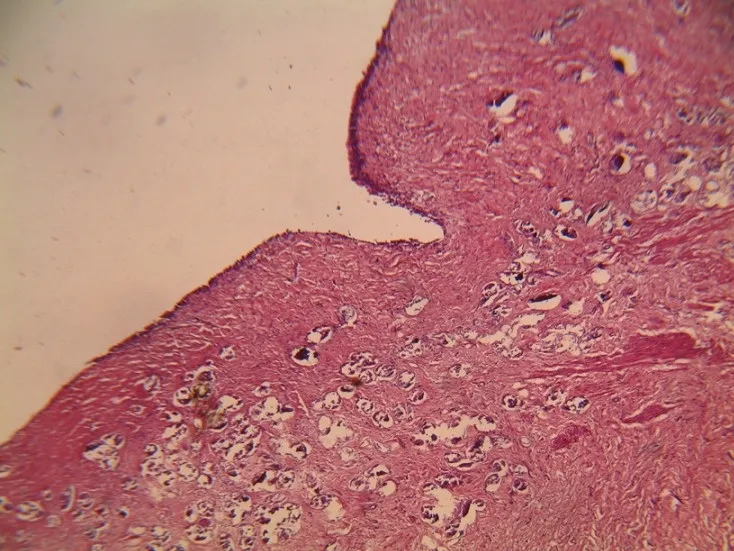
Photomicrograph of the resected segment showing multiple ova of schistosomiasis in the wall of the ureter.
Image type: pathology (h&e)